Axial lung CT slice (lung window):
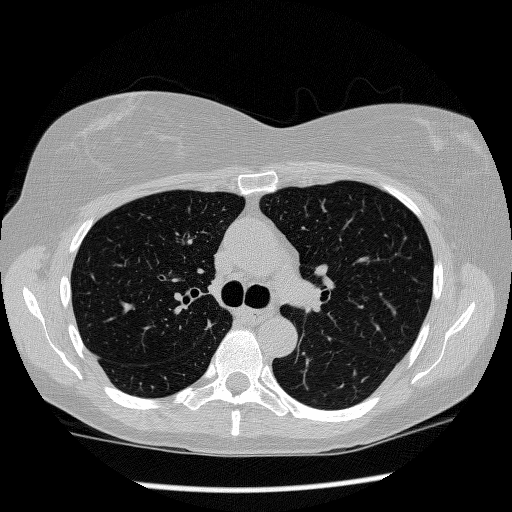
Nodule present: no